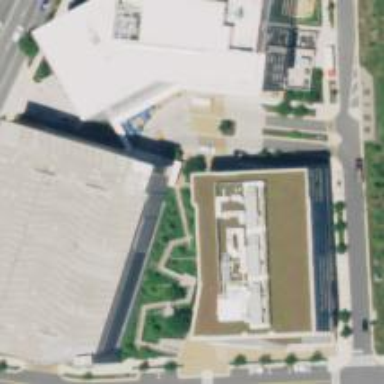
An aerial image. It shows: Multi-storey parking building.